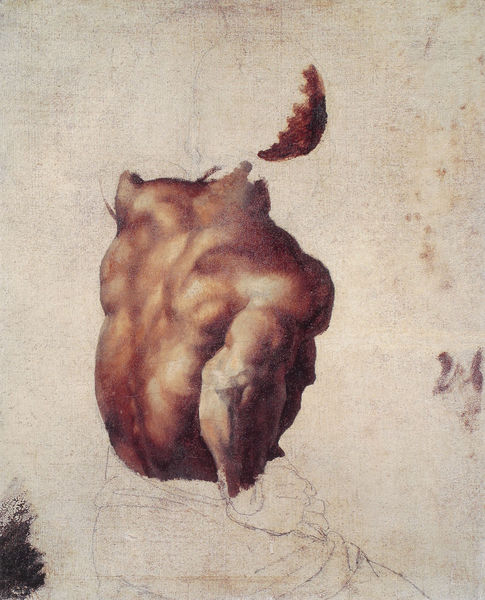
Titel: Torso eines schwarzen Mannes
Künstler: Théodore Géricault
Institution: Montauban, Musée Ingres
Schlagwörter: aquarell, braun, ellbogen, licht, rücken, skizze, zeichnung, arm, papier, studie, muskeln, ellenbogen, oberkörper, linie, torso, entwurf, gedreht, fragment, michelangelo, unvollständig, ionoberkörper